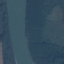
Land use / land cover: River